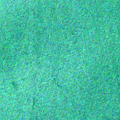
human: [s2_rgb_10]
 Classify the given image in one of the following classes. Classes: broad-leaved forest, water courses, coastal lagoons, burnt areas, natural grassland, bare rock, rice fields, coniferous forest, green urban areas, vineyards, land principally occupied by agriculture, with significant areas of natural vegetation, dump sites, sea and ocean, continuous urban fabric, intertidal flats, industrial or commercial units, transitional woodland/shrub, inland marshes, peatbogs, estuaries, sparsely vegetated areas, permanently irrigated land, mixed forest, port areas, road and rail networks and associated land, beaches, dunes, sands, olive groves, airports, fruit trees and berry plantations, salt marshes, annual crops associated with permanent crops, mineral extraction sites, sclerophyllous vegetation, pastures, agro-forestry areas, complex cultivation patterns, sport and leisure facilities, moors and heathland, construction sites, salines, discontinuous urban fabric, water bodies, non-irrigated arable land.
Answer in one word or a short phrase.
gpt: sea and ocean